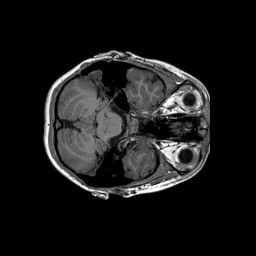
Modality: T1w
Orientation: coronal
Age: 10
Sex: male
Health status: ill